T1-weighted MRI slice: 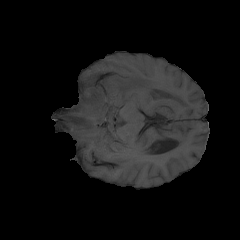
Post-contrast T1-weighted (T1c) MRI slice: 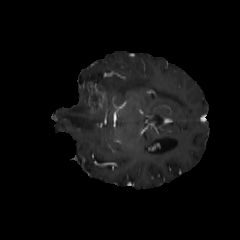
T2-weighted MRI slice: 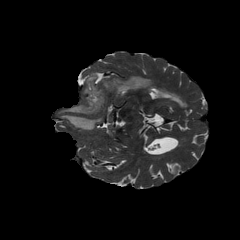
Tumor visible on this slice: yes